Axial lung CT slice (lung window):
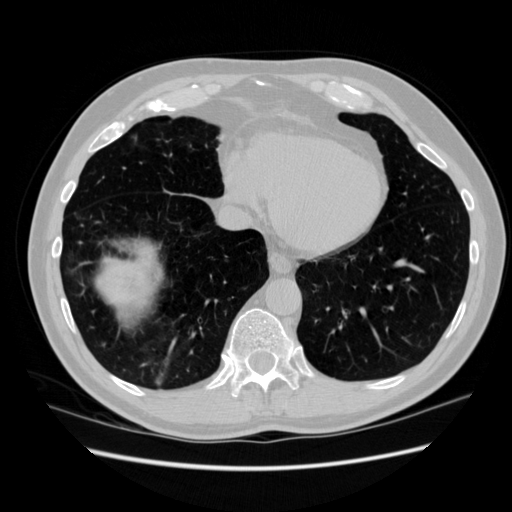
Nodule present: no